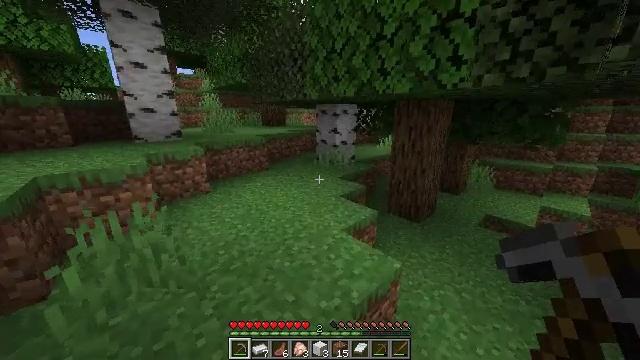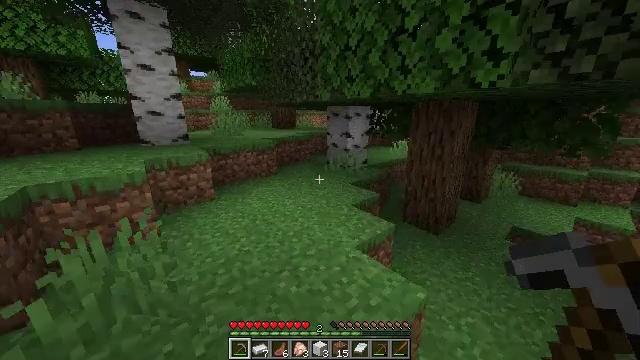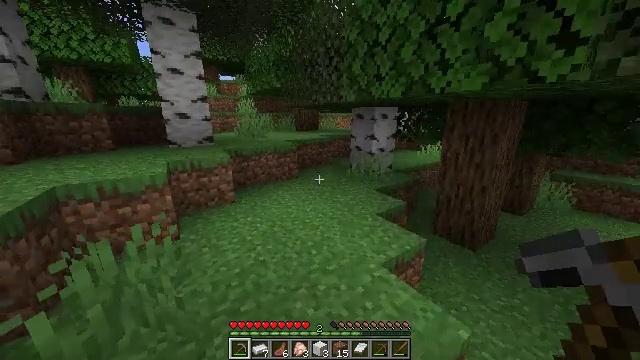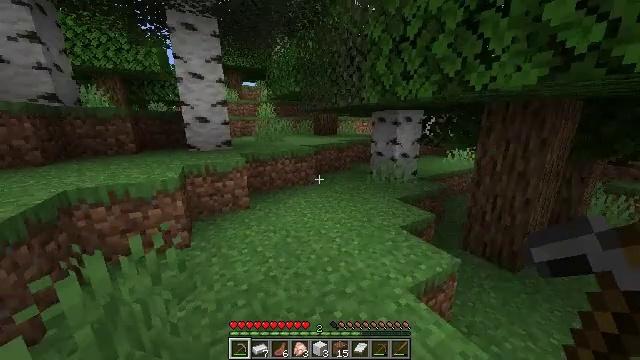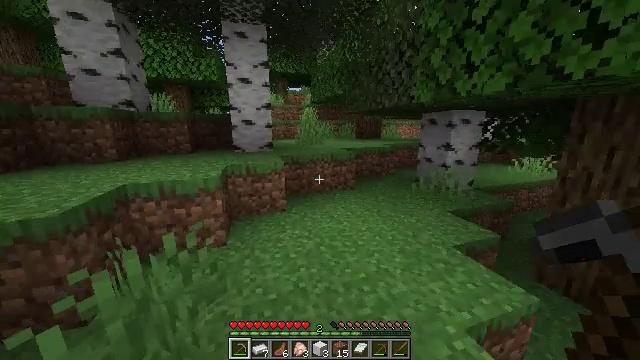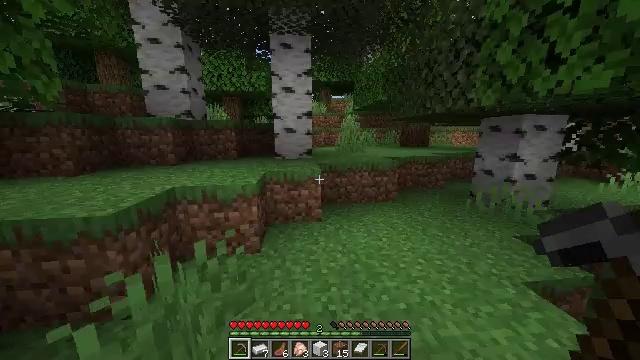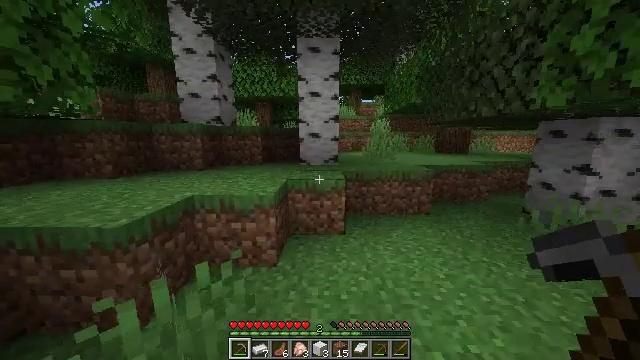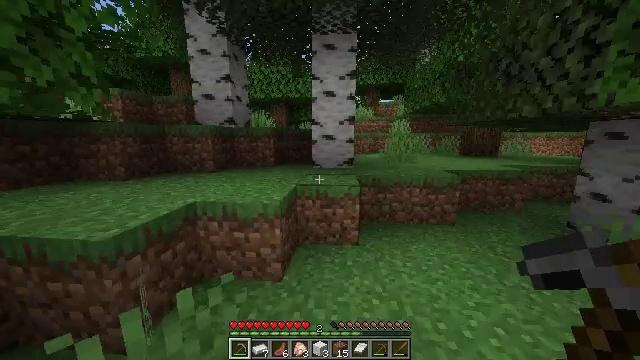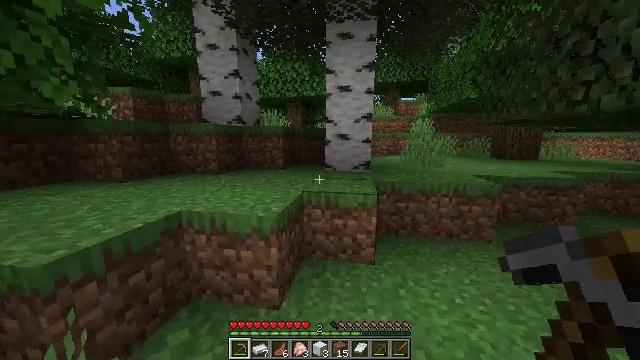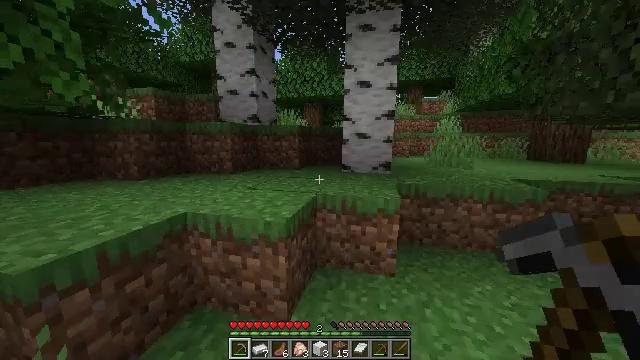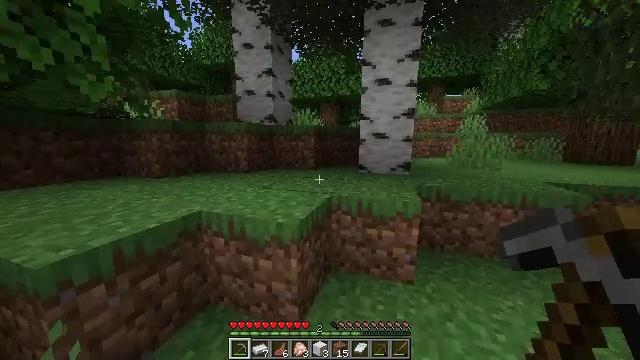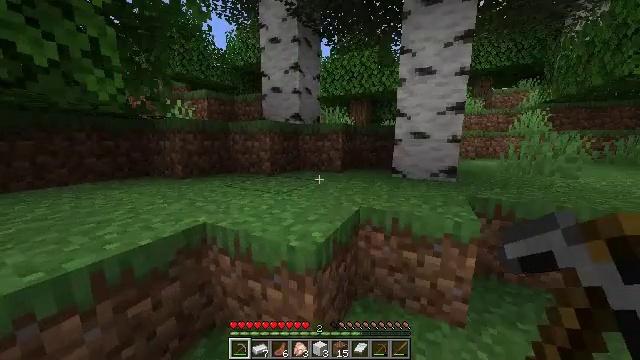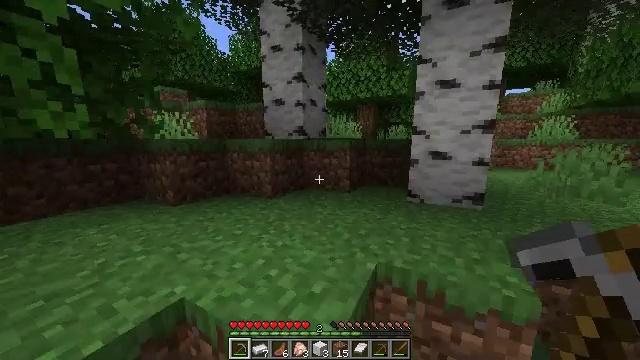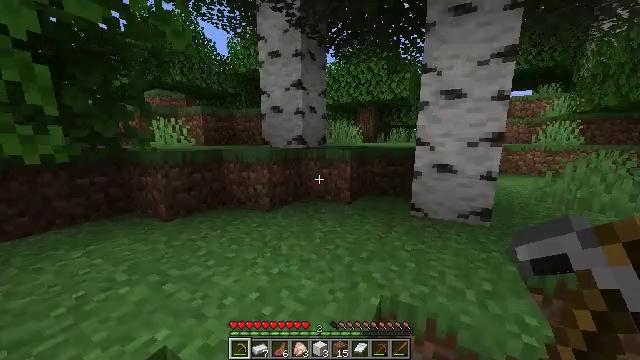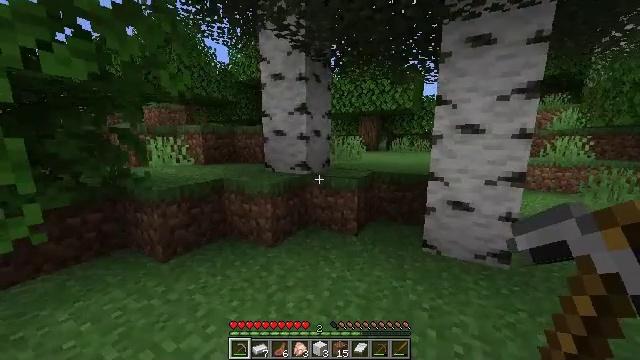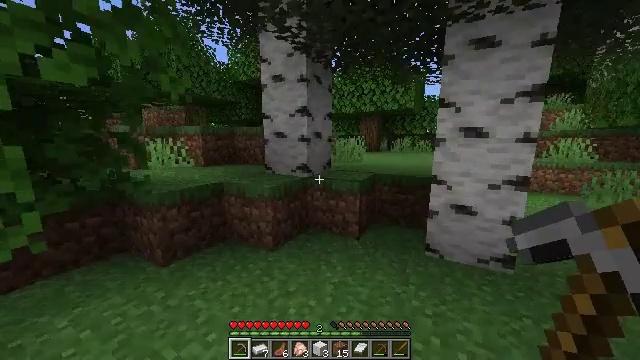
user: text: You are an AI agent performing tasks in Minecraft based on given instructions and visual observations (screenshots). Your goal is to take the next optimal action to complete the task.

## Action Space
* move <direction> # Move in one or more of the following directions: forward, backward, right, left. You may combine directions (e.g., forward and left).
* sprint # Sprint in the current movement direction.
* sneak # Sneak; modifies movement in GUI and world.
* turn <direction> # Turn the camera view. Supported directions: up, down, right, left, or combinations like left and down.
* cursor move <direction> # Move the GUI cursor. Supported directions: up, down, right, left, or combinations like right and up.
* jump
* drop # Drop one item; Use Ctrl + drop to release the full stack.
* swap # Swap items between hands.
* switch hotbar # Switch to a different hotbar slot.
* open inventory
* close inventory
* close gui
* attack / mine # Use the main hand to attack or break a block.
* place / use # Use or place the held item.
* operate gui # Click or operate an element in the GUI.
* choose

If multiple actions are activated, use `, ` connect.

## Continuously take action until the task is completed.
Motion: motion action
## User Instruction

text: Mine a chest to move it.
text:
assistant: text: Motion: move forward, turn left
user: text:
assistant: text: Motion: move forward, turn left
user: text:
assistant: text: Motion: move forward, turn left and up
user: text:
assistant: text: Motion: move forward, turn left
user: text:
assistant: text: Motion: move forward, turn left and up
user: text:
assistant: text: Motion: move forward, turn left and up
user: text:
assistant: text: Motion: move forward, turn left
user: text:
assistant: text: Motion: move forward, turn left
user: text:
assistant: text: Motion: move forward, turn left
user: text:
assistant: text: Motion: move forward, turn left
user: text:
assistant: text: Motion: move forward, turn left
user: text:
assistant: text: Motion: move forward, turn left, jump
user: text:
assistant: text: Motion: move forward, jump
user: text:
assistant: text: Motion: move forward, jump
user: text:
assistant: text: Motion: move forward, jump
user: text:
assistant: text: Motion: move forward
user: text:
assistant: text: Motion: move forward
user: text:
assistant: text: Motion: move forward
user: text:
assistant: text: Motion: move forward
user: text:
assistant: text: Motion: move forward
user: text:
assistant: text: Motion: move forward
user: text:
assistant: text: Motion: move forward, turn right
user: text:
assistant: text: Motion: move forward, turn right
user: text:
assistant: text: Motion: move forward, turn right
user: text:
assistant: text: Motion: move forward, turn right
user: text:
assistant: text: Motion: move forward, turn right
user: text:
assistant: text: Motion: move forward
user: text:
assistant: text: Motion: move forward
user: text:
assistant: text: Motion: move forward
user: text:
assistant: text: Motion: move forward